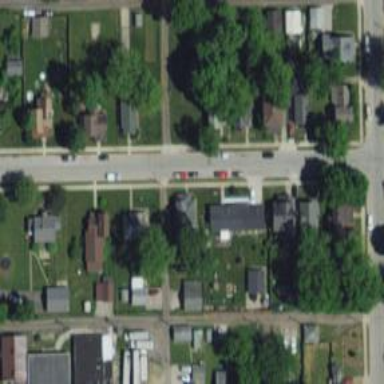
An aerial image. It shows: Alleyway designated as service road.